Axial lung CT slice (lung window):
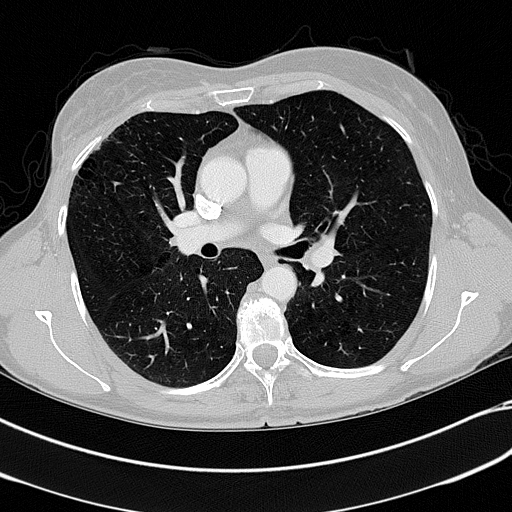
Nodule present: no